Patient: sex M, age 45
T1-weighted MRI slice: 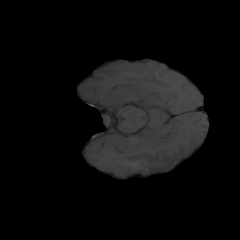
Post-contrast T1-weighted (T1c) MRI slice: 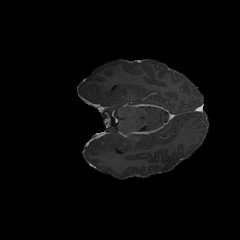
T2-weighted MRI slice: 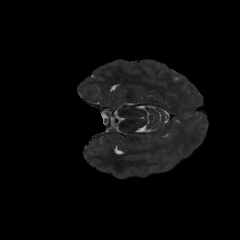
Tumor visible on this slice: no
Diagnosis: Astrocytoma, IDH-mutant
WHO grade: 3